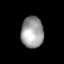
Tissue: lung
Cell type: Epithelial cells
Senescence score: 0.2257
Nuclear area (px): 688
Mean DAPI intensity: 156.419